Interaction volume radius: 10 \u00c5
Interaction volume height: 10 \u00c5
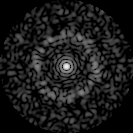
Disorder parameter: 0.8051